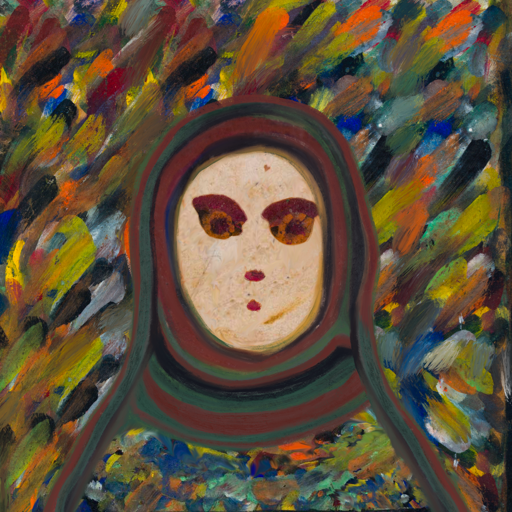
Background: An_Impression, Head And Neck Front: Rupkatha, Face Front: Doll, Bust: An_Impression, Hair Front: Blank, Head Accessory: After_Raid_Scarf, Second Necklace: Blank, Necklace: Blank, Baby: Blank